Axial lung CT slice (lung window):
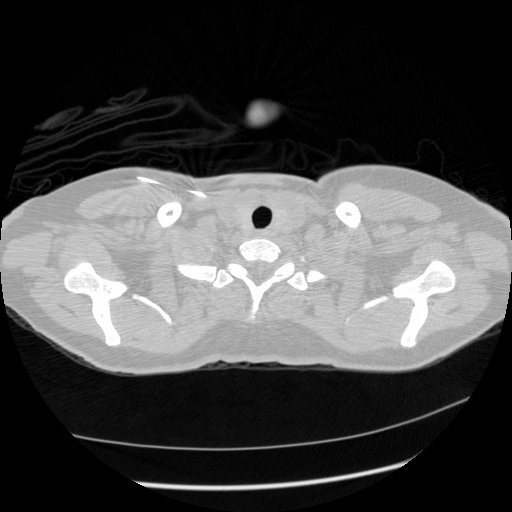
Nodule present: no